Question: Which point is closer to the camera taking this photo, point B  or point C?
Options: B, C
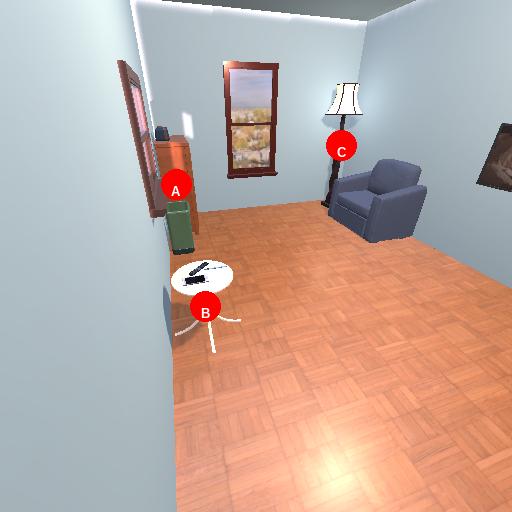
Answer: B